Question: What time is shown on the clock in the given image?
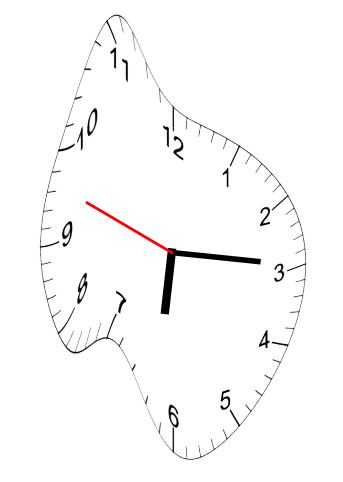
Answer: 06:14:48